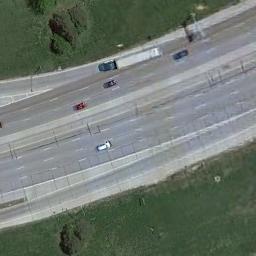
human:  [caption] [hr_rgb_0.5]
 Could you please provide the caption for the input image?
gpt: A bifurcated freeway goes through the lawn with some trees and some cars are driving on the freeway .

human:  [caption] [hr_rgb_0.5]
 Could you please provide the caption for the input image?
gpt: The freeway goes through the grass with some cars .

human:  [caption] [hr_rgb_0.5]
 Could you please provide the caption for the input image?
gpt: The two highways have different Numbers of cars .

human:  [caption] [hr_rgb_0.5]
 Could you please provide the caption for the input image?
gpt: The freeway is surrounded by a large green lawn with several cars on the freeway .

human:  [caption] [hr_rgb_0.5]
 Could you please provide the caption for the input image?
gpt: There are green lawns beside the freeway .